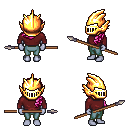
a pixel art fantasy rpg character, female body template, dark elf, purple skin, maroon long-sleeve shirt, teal pants, pink left-swept hairstyle, gold helm, spear, four views (front, back, left, right), 2x2 character sprite sheet, small pixel art, hard edges, no anti-aliasing